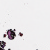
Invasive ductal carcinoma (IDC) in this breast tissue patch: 0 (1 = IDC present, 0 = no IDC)